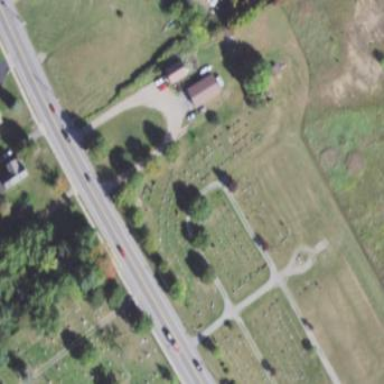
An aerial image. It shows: Cemetery.